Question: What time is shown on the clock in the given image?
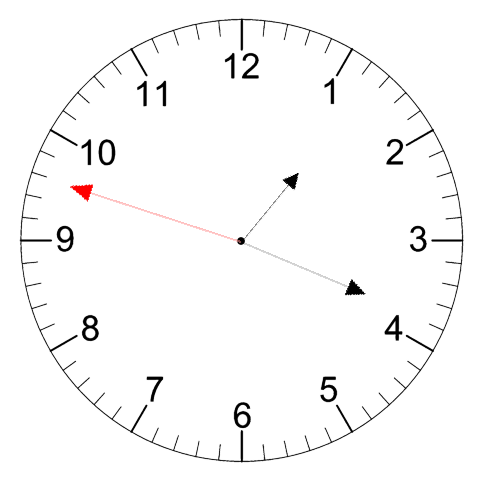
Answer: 01:18:48